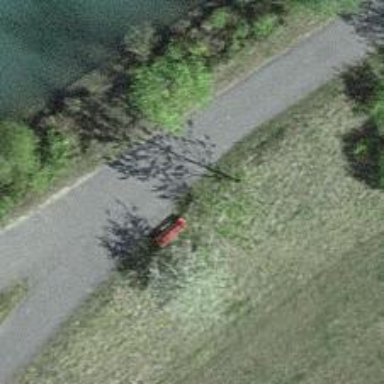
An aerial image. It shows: Red bench.